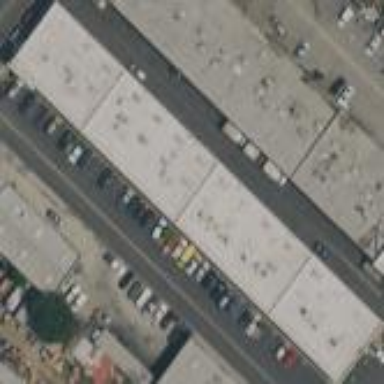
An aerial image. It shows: Warehouse building.